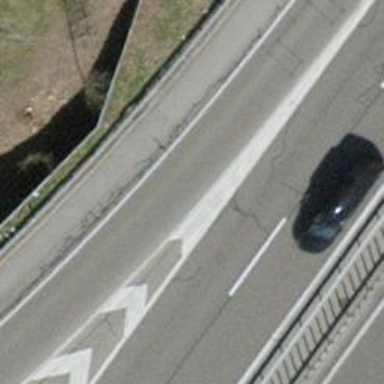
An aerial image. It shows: Asphalt motorway link.